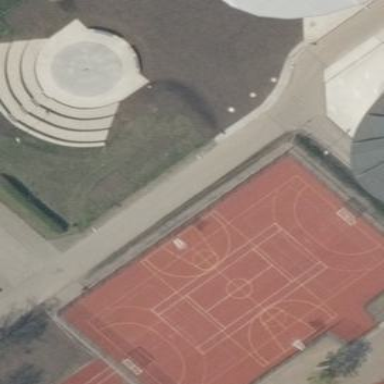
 suitable for playing soccer and basketball."